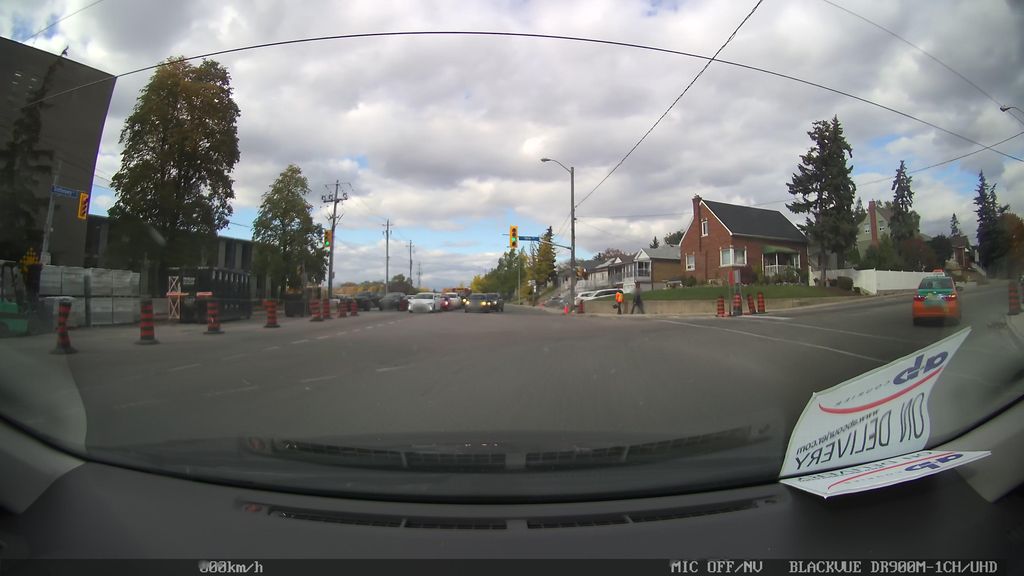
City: toronto